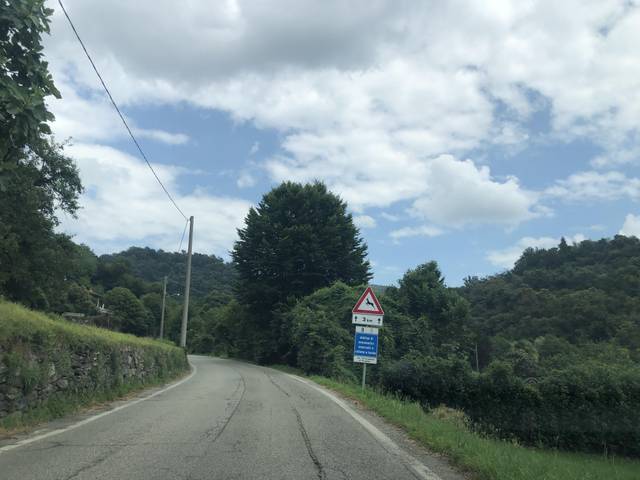
Region: Italy
Coordinates: 45.809, 8.424